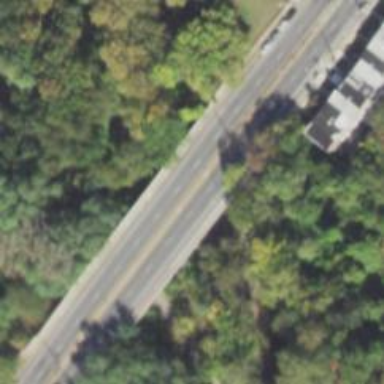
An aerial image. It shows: Secondary road crossing bridge.